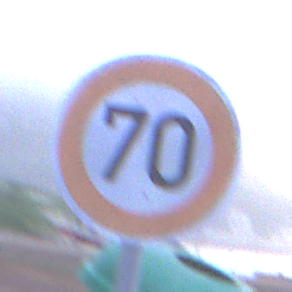
Verkehrszeichen: Geschwindigkeit70
Umgebung: Outdoor, Urban
Tageszeit: SunriseSunset
Wetter: Overcast
Licht: Natural
Jahreszeit: NotSpecified
Kontrast: LowContrast